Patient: sex F, age 47
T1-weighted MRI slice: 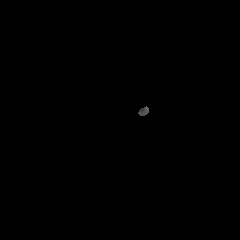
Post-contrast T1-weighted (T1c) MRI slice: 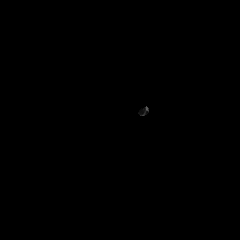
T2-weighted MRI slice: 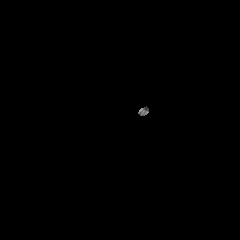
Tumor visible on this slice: no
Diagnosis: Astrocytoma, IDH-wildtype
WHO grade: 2